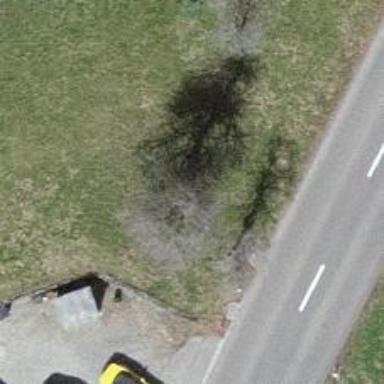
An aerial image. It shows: Single tag "natural: tree."